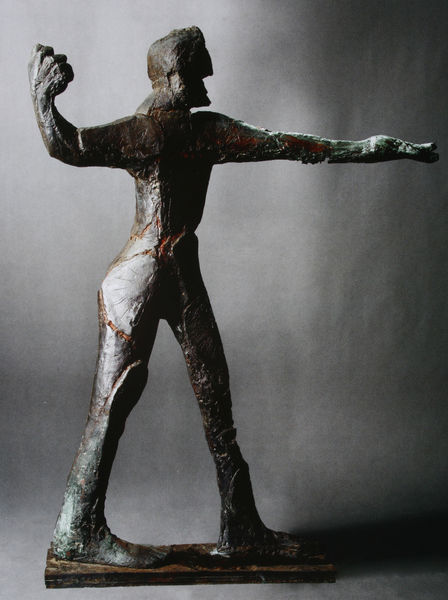
Titel: Titan
Künstler: Markus Lüpertz
Standort: Berlin, Köln, New York
Institution: Galerie Michael Werner
Schlagwörter: angriff, hand, kampf, kopf, kämpfer, mann, nackt, schatten, weiß, grob, bewegung, geste, grau, haar, handschuh, holz, licht, mund, nase, profil, schwarz, arm, arme, gesicht, kleidung, mensch, sockel, stehen, stein, hände, gehen, figur, haare, stehend, person, kinn, skulptur, statue, beine, bein, füße, seitlich, haltung, material, krieg, metall, bronze, plastik, plinthe, foto, eisen, antike, eckig, steht, form, brett, seite, faust, stand, schritt, rau, picasso, antik, krieger, schreiten, wut, drohend, david, guss, wurf, athlet, sportler, ägypten, plinte, proportionen, größe, gebärde, archaisch, schrittstellung, werfen, zerissen, langhaarig, kopfform, kleidun, droht, kaämpfer, krieder, schwarz7, speerwerfer, speerwerfr, wngriff